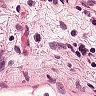
Metastatic tissue present: no